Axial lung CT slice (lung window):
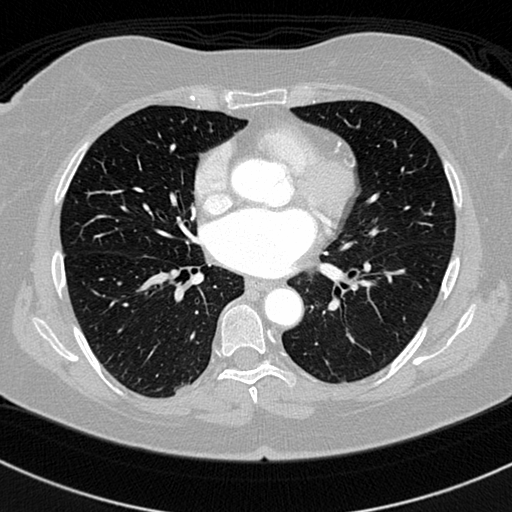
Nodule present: no